Question: I can compile and run c++ example in command line like this:
'''
clang++ -std=c++11 -stdlib=libc++ Test.cpp
'''
But when trying this in eclipse,I got these errors
'''
12:58:18 **** Incremental Build of configuration Debug for project C++Test ****
Info: Internal Builder is used for build
clang++ -L/usr/lib -L/usr/lib/x86_64-linux-gnu -L/usr/lib/gcc/x86_64-linux-gnu/4.8/ -o
C++Test src/C++Test.bc -llibc++ -lstdc++
/usr/bin/ld: cannot find -llibc++
clang: error: linker command failed with exit code 1 (use -v to see invocation)
'''
There are two strange things here:
First,I have actually appended "-std=c++11 -stdlib=libc++" to compile command in project build settings,but it seems be ignored.Why?
Second,I have remove stdc++ from link libraries,but it will be added automatically each time,like this:

Then,I tried to remove libc++ from link libraries in project settings,compile it again,got
bunch of errors like these:
'''
Info: Internal Builder is used for build
clang++ -L/usr/lib -L/usr/lib/x86_64-linux-gnu -L/usr/lib/gcc/x86_64-linux-gnu/4.8/ -o C++Test src/C++Test.bc -lstdc++
/tmp/C++Test-d24e4c.o: In function 'main':
/home/alex/workspace/C++Test/Debug/../src/C++Test.cpp:12: undefined reference to 'std:👎:cout'
/tmp/C++Test-d24e4c.o: In function 'std:👎:basic_ostream<char, std:👎:char_traits<char> >& std:👎:operator<< <std:👎:char_traits<char> >(std:👎:basic_ostream<char, std:👎:char_traits<char> >&, char const*)':
/usr/include/c++/v1/ostream:974: undefined reference to 'std:👎:basic_ostream<char, std:👎:char_traits<char> >::sentry::sentry(std:👎:basic_ostream<char, std:👎:char_traits<char> >&)'
/tmp/C++Test-d24e4c.o: In function 'std:👎:basic_ios<char, std:👎:char_traits<char> >::fill() const':
/usr/include/c++/v1/ios:734: undefined reference to 'std:👎:ios_base::getloc() const'
......
'''
"-std=c++11 -stdlib=libc++" ignored still,so how to get it work?
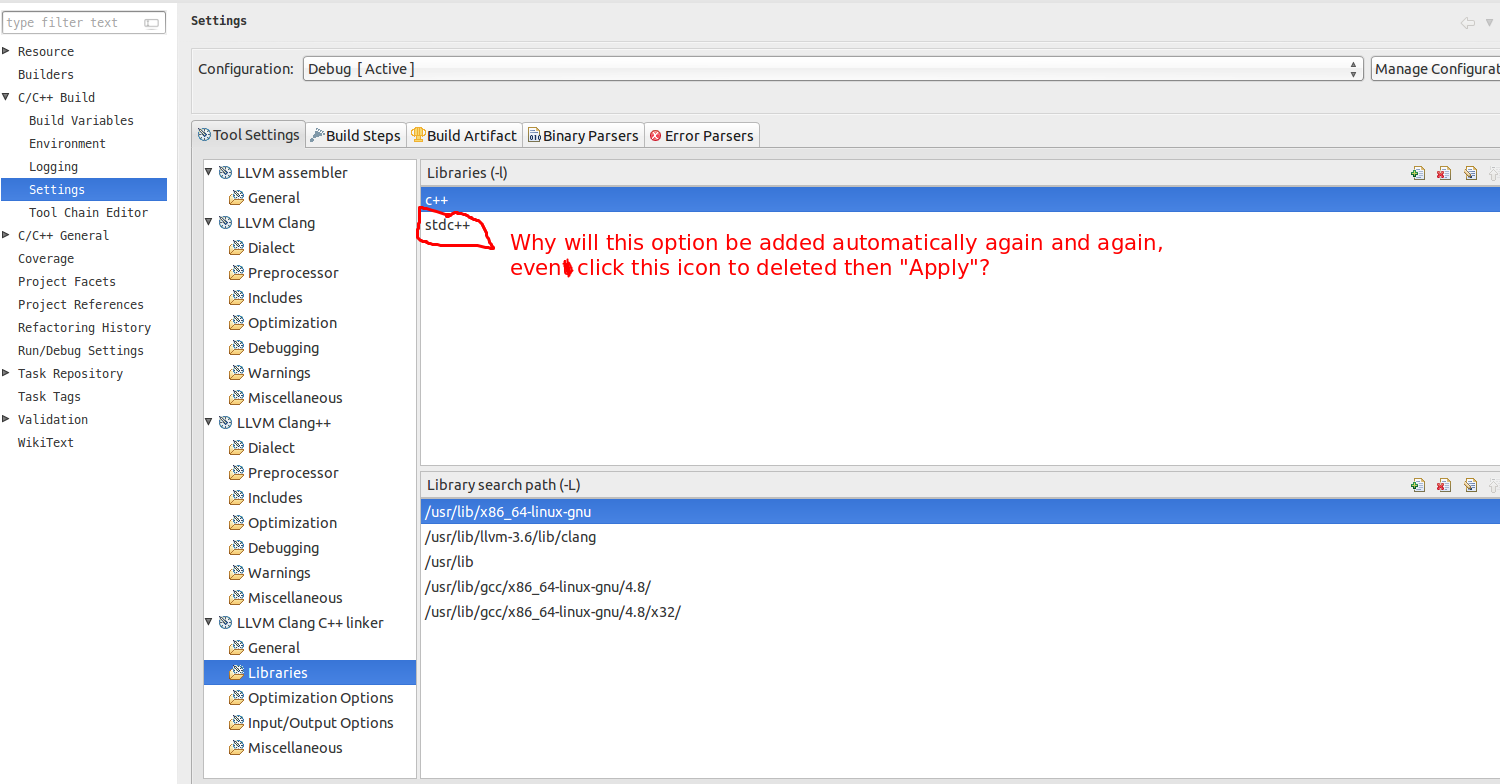
Answer: The foremost problem is why the linker cannot find 'libc++':
If you want to link a dynamic library, say, 'libfoo.so', with the '-l' flag,
you use the option '-lfoo', not '-llibfoo'. Therefore to link 'libc++'
you use the option '-lc++', not '-llibc++', as you have done. In your
project's settings, replace 'libc++' with 'c++'.
A secondary problem is that the Eclipse-CDT-generated link command:
'''
clang++ -L/usr/lib -L/usr/lib/x86_64-linux-gnu -L/usr/lib/gcc/x86_64-linux-gnu/4.8/ -o
C++Test src/C++Test.bc -llibc++ -lstdc++
'''
is attempting to link 'libstdc++' (the GCC Standard C++ library) as well as
(what is supposed to be) 'libc++' (the LLVM Standard C++ library). You want to
link one or the other, not both:
You say that even if you delete 'stdc++' from the project's libraries, it
is automatically added by the Eclipse build. I cannot reproduce that problem.
Perhaps you can double check it:
- Delete 'stdc++' from the project's libraries and apply that change.- Then look at the linker settings -> and see if '-lstdc++'
appears there. It shouldn't.- If it does, look at linker settings -> ->
and . Does '-lstdc++' appear there? If so, delete it.- Otherwise, look at the linker's .
If it contains '-lstdc++', delete it.
You say also that you have appended the options '-std=c++11 -stdlib=libc++'
to the compiler setting, but this seems to be ignored. They may be
appear to be ignored because only the link step of your project is failing, so
the compile step is not rerun when you build. However it is misguided to
add these options to the compile command:-
- '-std=c++11' is a option. You should add it to ->
-> .- '-stdlib=libc++' is a option and, if wanted, should be
added to -> -> . However it
is superfluous to use this option if you also link with '-lc++' (and do not
link '-lstdc++'), and '-lc++' is the more dependable option. I suggest you
do not bother with '-stdlib=libc++'.
In view of your difficulties linking with 'libc++' one should ask: Do you
really need to? The fact that you are building with clang does not oblige you
to link 'libc++'. Clang will quite happily link 'libstdc++'.